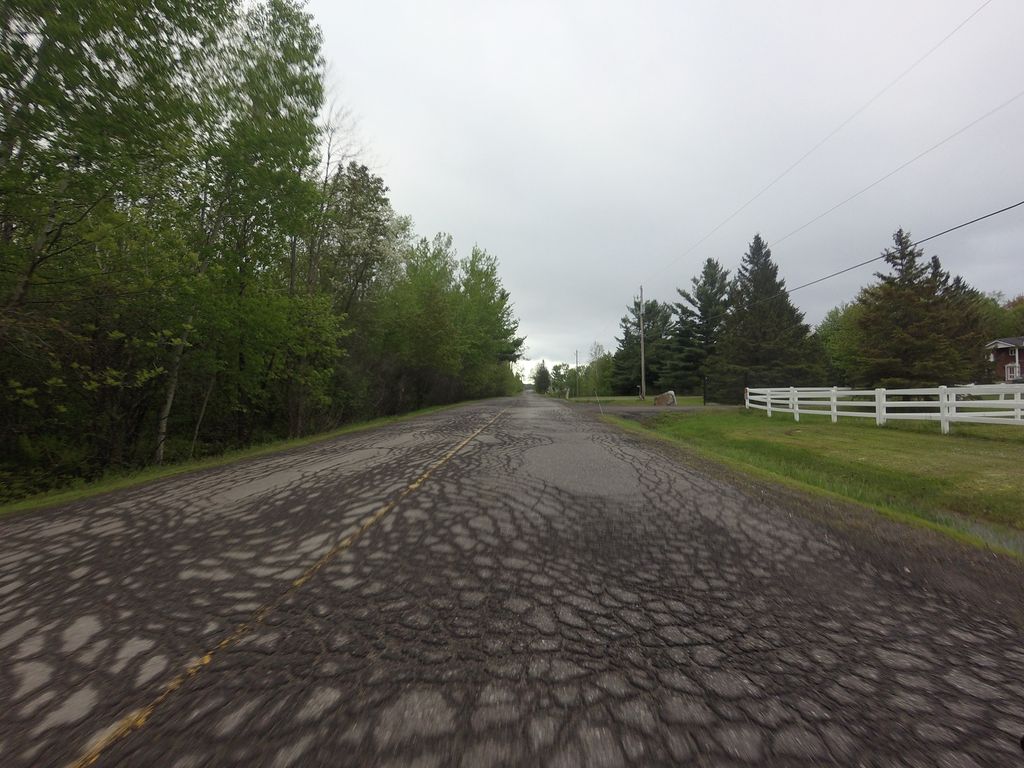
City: ottawa-gatineau